Field crop: maize
Growth stage: 1
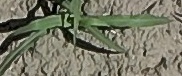
Species: sorghum